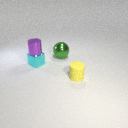
small cyan metal cube behind small yellow rubber cylinder